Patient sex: M
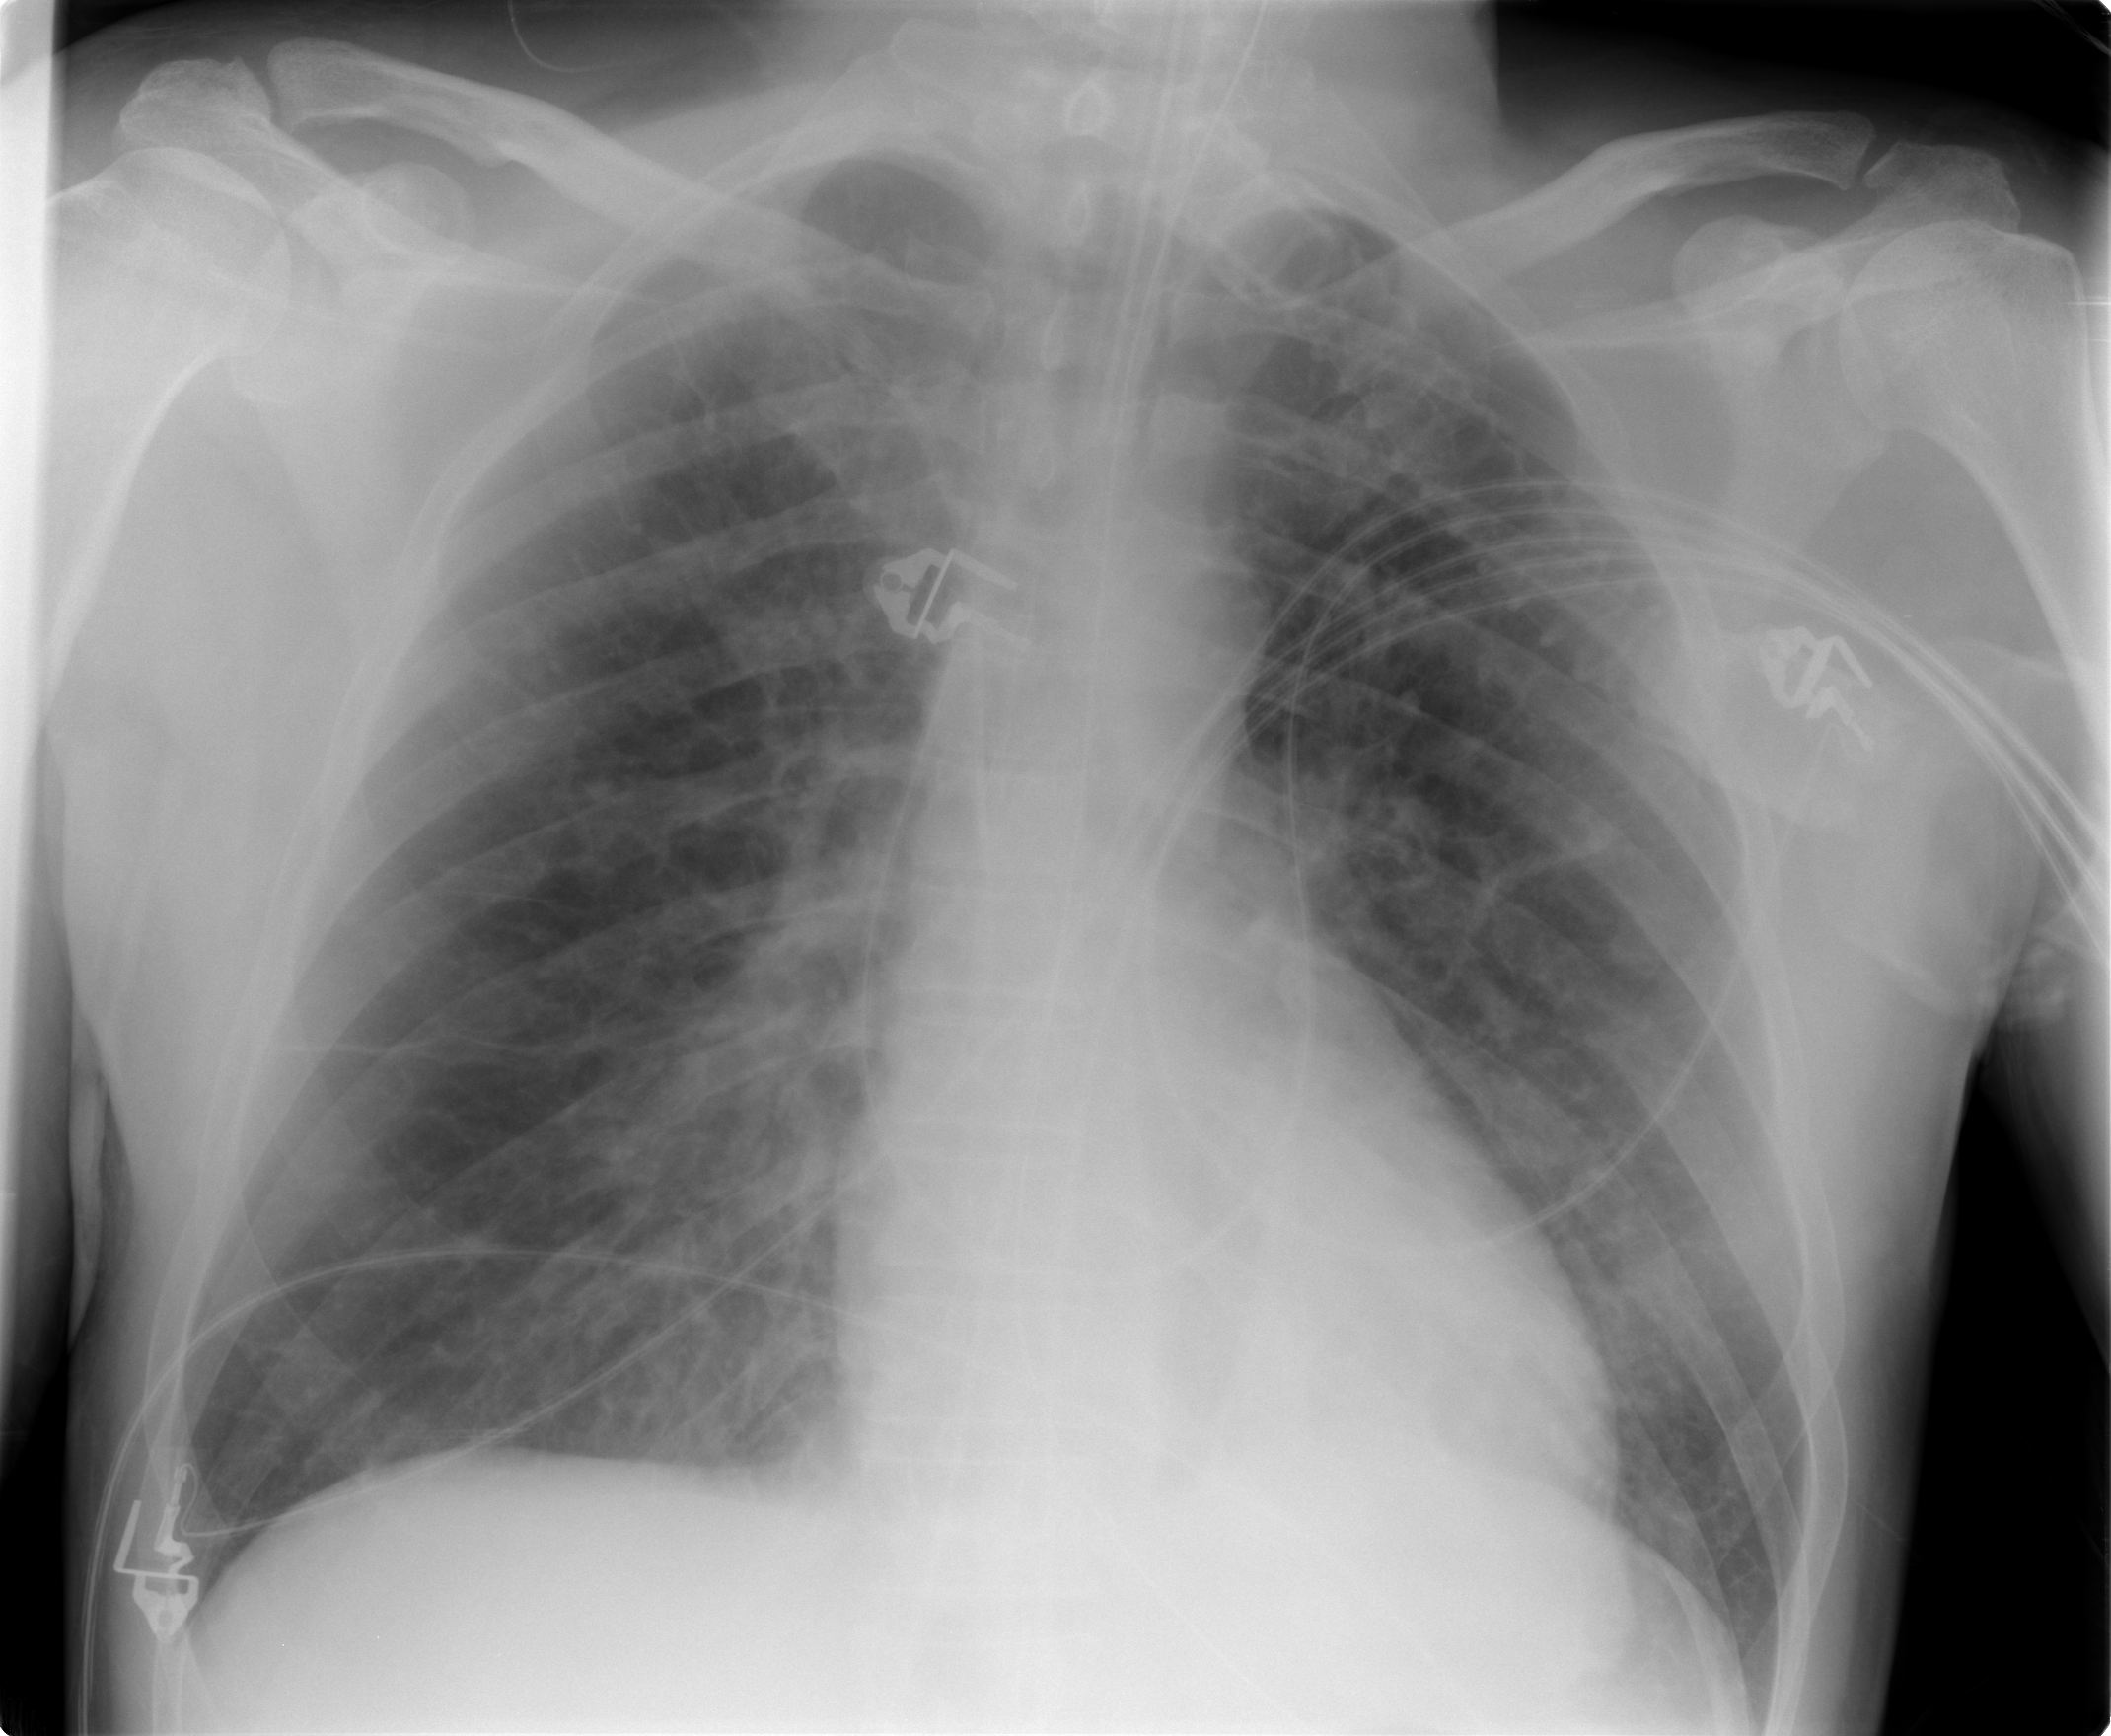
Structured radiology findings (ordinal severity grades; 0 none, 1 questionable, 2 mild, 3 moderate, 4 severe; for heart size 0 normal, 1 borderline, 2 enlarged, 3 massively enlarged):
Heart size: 0
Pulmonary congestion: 0
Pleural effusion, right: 3
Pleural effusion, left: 2
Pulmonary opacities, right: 0
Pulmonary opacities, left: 0
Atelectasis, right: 2
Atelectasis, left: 1